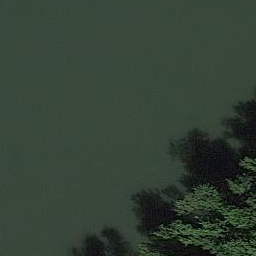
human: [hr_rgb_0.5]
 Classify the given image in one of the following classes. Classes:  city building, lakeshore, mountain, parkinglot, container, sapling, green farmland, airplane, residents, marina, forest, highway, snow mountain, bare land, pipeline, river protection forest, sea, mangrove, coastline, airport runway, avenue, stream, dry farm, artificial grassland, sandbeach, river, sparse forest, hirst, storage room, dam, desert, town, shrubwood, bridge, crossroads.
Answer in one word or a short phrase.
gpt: river protection forest